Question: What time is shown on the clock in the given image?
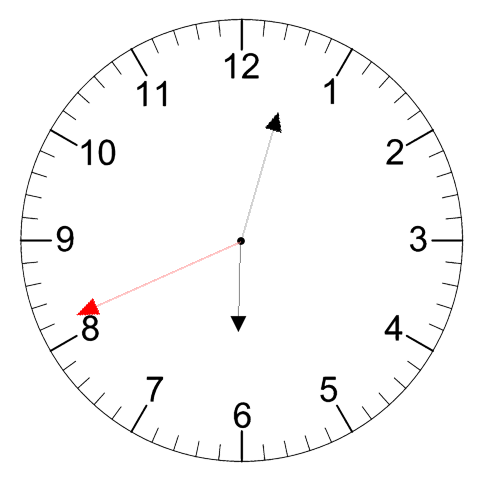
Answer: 06:02:41